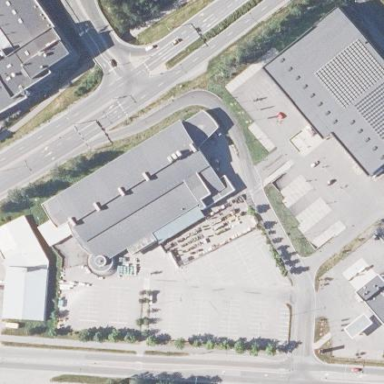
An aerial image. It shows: Building with round roof.